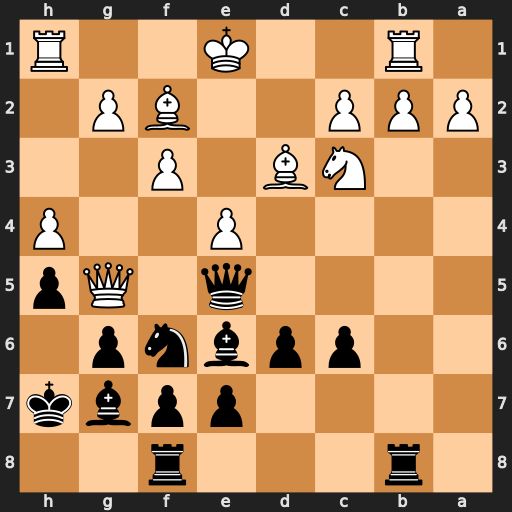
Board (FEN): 1r3r2/4ppbk/2ppbnp1/4q1Qp/4P2P/2NB1P2/PPP2BP1/1R2K2R
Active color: b
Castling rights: K
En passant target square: -
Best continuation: Qxc3+ bxc3 Rxb1+ Ke2 Rxh1